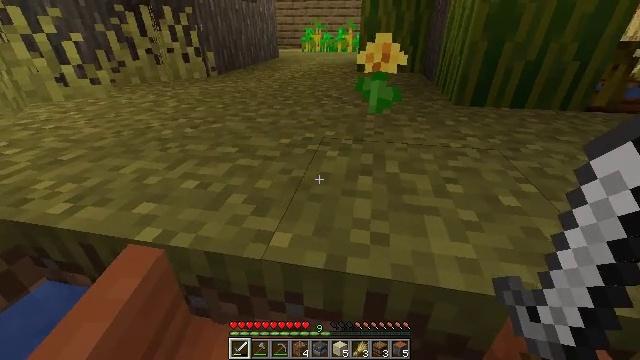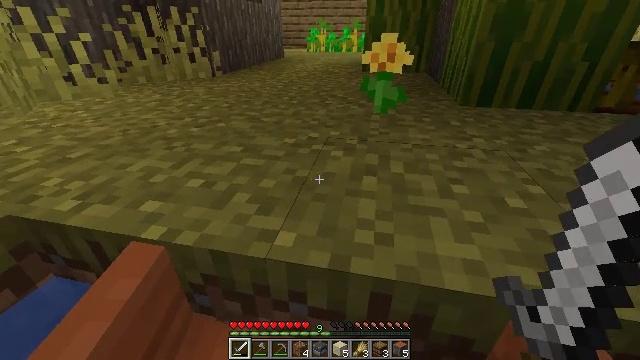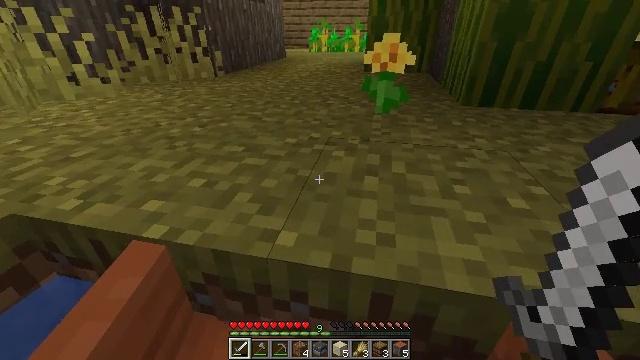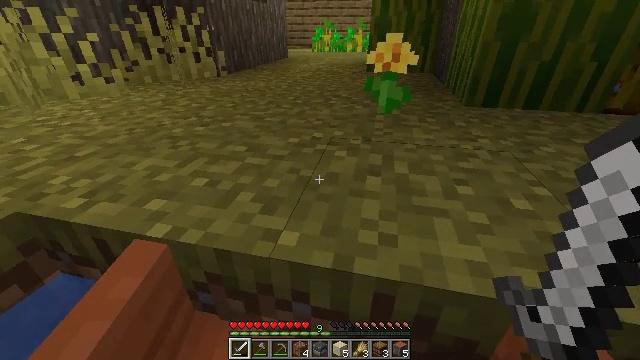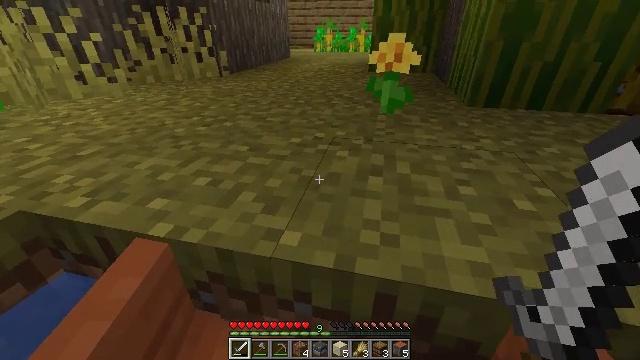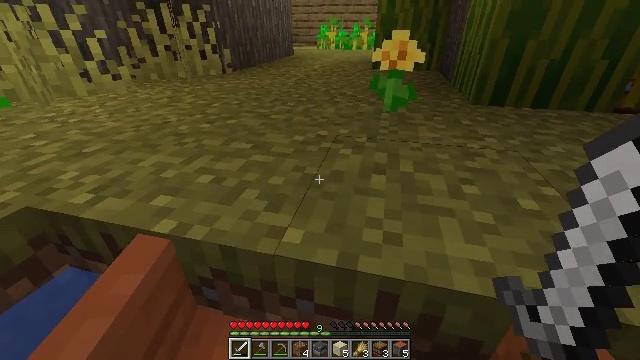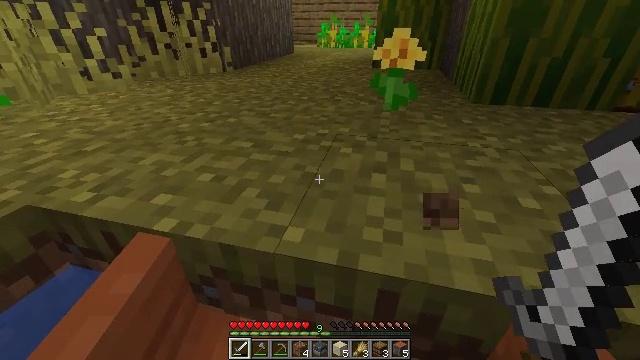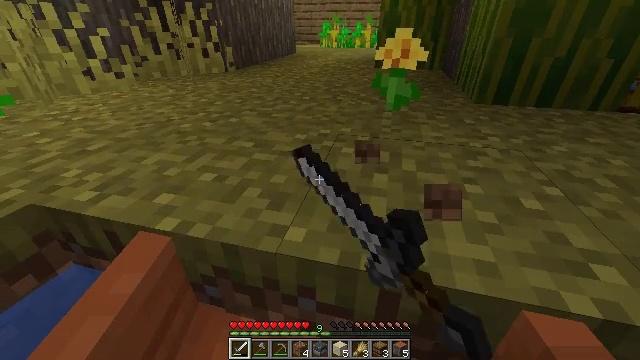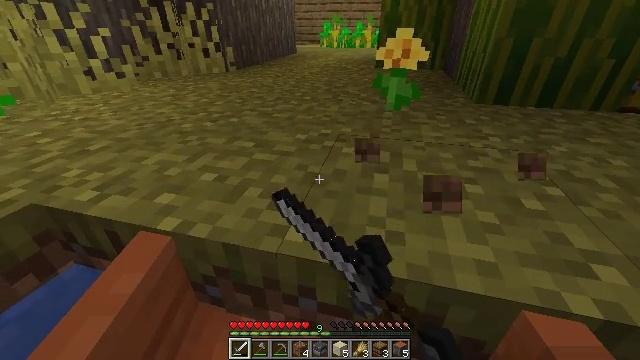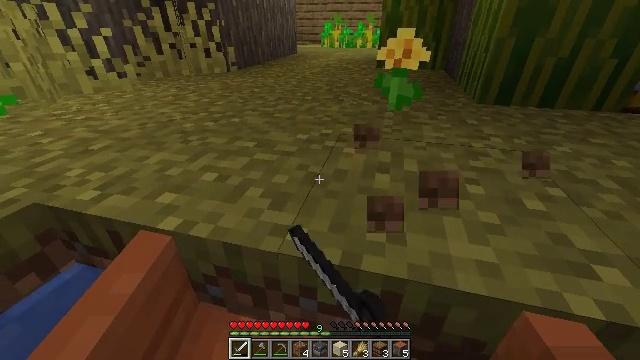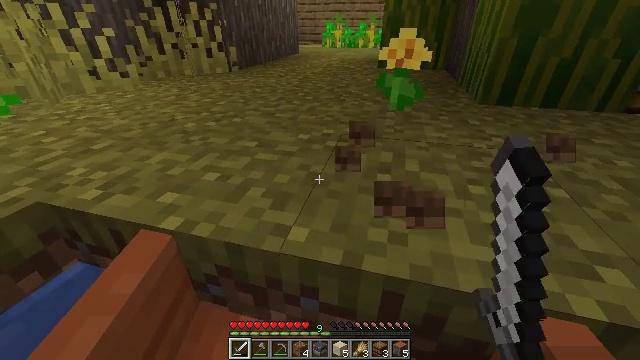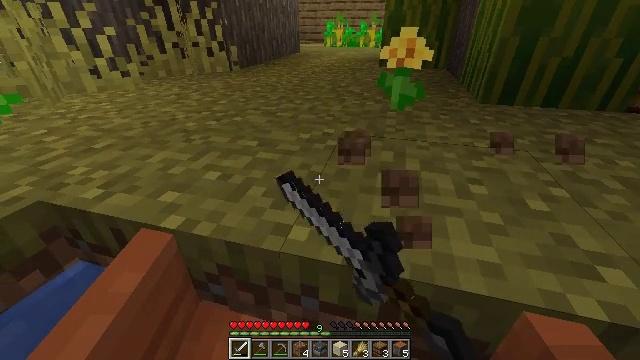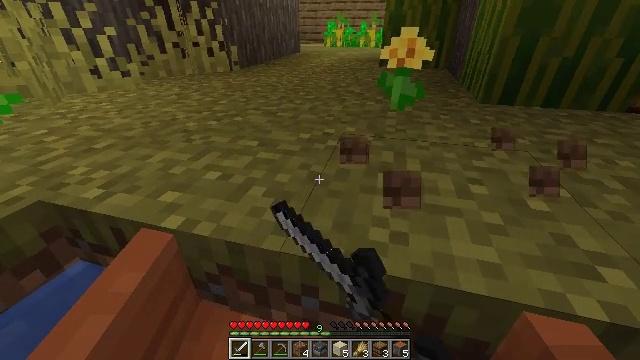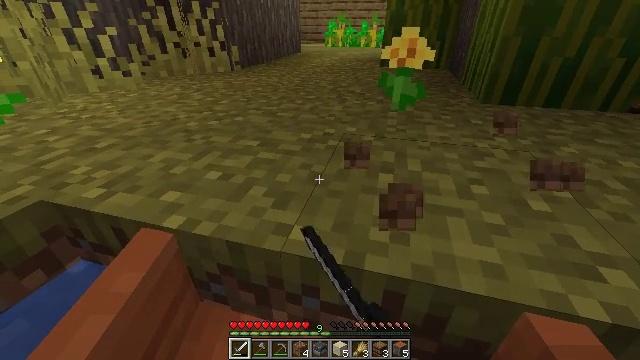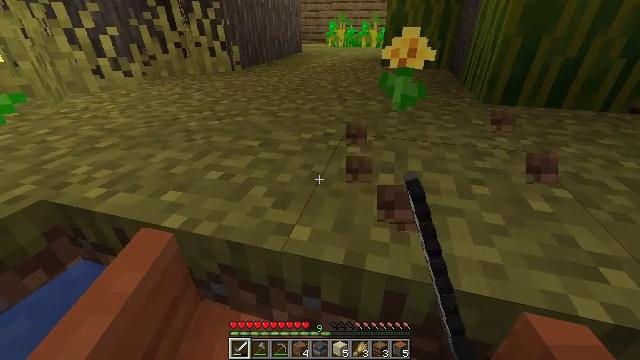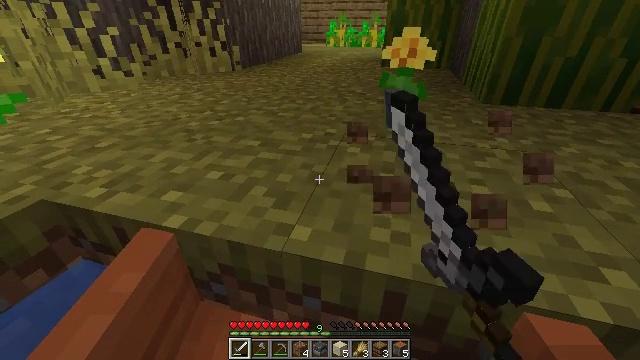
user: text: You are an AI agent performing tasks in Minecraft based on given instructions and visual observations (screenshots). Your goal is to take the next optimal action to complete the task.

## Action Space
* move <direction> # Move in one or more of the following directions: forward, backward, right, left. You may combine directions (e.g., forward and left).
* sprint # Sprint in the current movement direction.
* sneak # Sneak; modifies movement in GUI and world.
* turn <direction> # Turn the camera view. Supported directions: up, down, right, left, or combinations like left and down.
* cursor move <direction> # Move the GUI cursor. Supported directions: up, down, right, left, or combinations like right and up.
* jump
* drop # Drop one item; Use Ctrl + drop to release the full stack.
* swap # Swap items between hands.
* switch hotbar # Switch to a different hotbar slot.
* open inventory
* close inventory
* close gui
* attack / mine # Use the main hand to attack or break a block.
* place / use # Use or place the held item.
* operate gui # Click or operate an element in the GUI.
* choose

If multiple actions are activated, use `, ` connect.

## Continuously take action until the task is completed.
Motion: motion action
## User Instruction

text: Break the grass block.
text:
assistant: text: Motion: no_op
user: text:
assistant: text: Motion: no_op
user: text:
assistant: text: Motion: no_op
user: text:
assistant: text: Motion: no_op
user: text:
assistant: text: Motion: no_op
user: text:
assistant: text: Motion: attack / mine
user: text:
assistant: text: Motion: attack / mine
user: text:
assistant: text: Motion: attack / mine
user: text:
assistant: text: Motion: attack / mine
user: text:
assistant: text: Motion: attack / mine
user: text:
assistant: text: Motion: attack / mine
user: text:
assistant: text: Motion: attack / mine
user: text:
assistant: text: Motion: attack / mine
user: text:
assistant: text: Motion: attack / mine
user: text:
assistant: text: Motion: attack / mine
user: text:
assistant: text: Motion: attack / mine
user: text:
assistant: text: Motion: attack / mine
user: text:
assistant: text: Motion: attack / mine
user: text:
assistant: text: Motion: attack / mine
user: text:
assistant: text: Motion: attack / mine
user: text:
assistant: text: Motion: attack / mine
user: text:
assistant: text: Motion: attack / mine
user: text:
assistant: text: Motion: attack / mine
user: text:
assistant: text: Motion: attack / mine
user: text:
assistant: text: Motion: attack / mine
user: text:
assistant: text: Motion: attack / mine
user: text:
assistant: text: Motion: attack / mine
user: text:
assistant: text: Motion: attack / mine
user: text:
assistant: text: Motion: attack / mine
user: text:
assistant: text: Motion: attack / mine